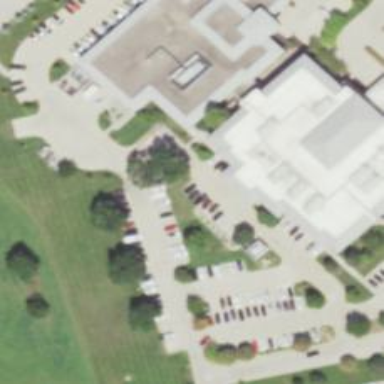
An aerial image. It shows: Office building.